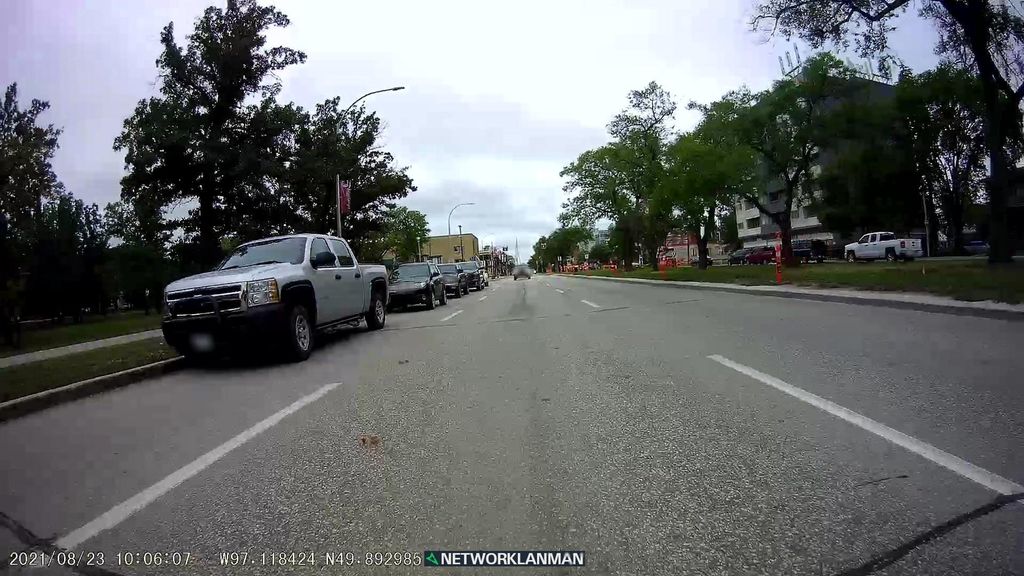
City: winnipeg